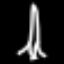
Label: The Eiffel Tower